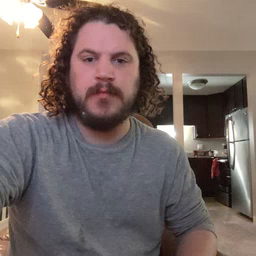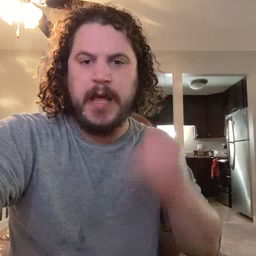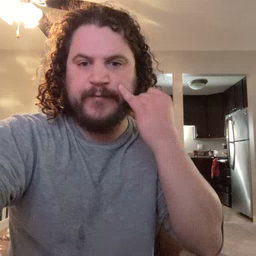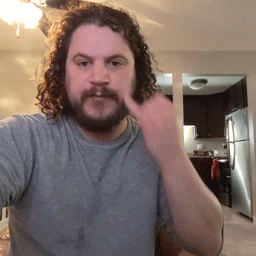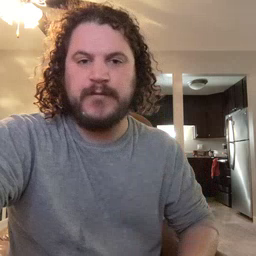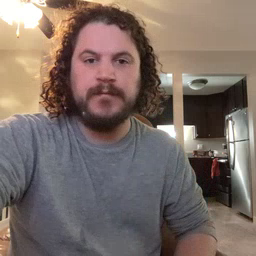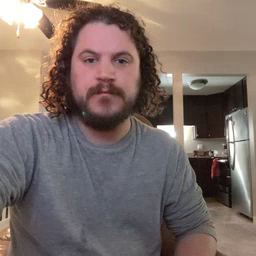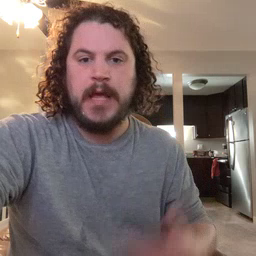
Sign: if